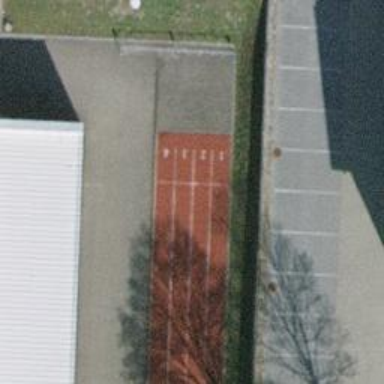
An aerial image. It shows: Tartan track in leisure land.